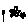
Label: flower